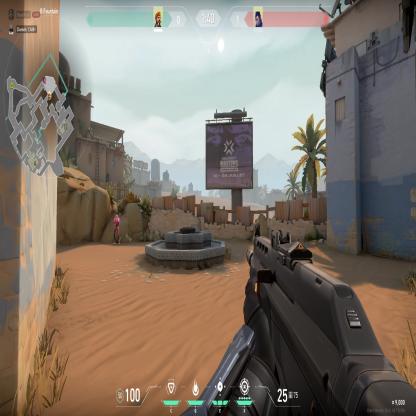
Label: enemy